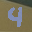
Label: 4